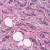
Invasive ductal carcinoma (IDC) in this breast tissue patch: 1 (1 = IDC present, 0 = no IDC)